Question: I am trying to bottom align an image to a h1 text, but I am not achieving the desired results.
I tried adding two divs and align them that did not work well, now I am trying to align a span but I am not getting the desired result as well.
'''
<div id="formheader">
<div id="formlogo"> <img src="../../Pictures/EditIcon.gif" width="17" height="20" alt="login logo"> </div>
<div id="formtitle"> <span> <img src="../../Pictures/EditIcon.gif" width="17" height="20" alt="login logo">Editor</span> </div>
</div>
'''

Any tips on how to align images with text? I had to change from h1 to span because it would not align as h1.
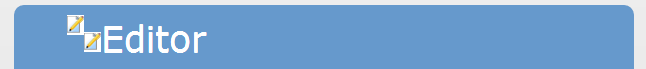
Answer: Write like this:
'''
img{
vertical-align:bottom;
}
'''